Platform: macOS
Application: Chrome
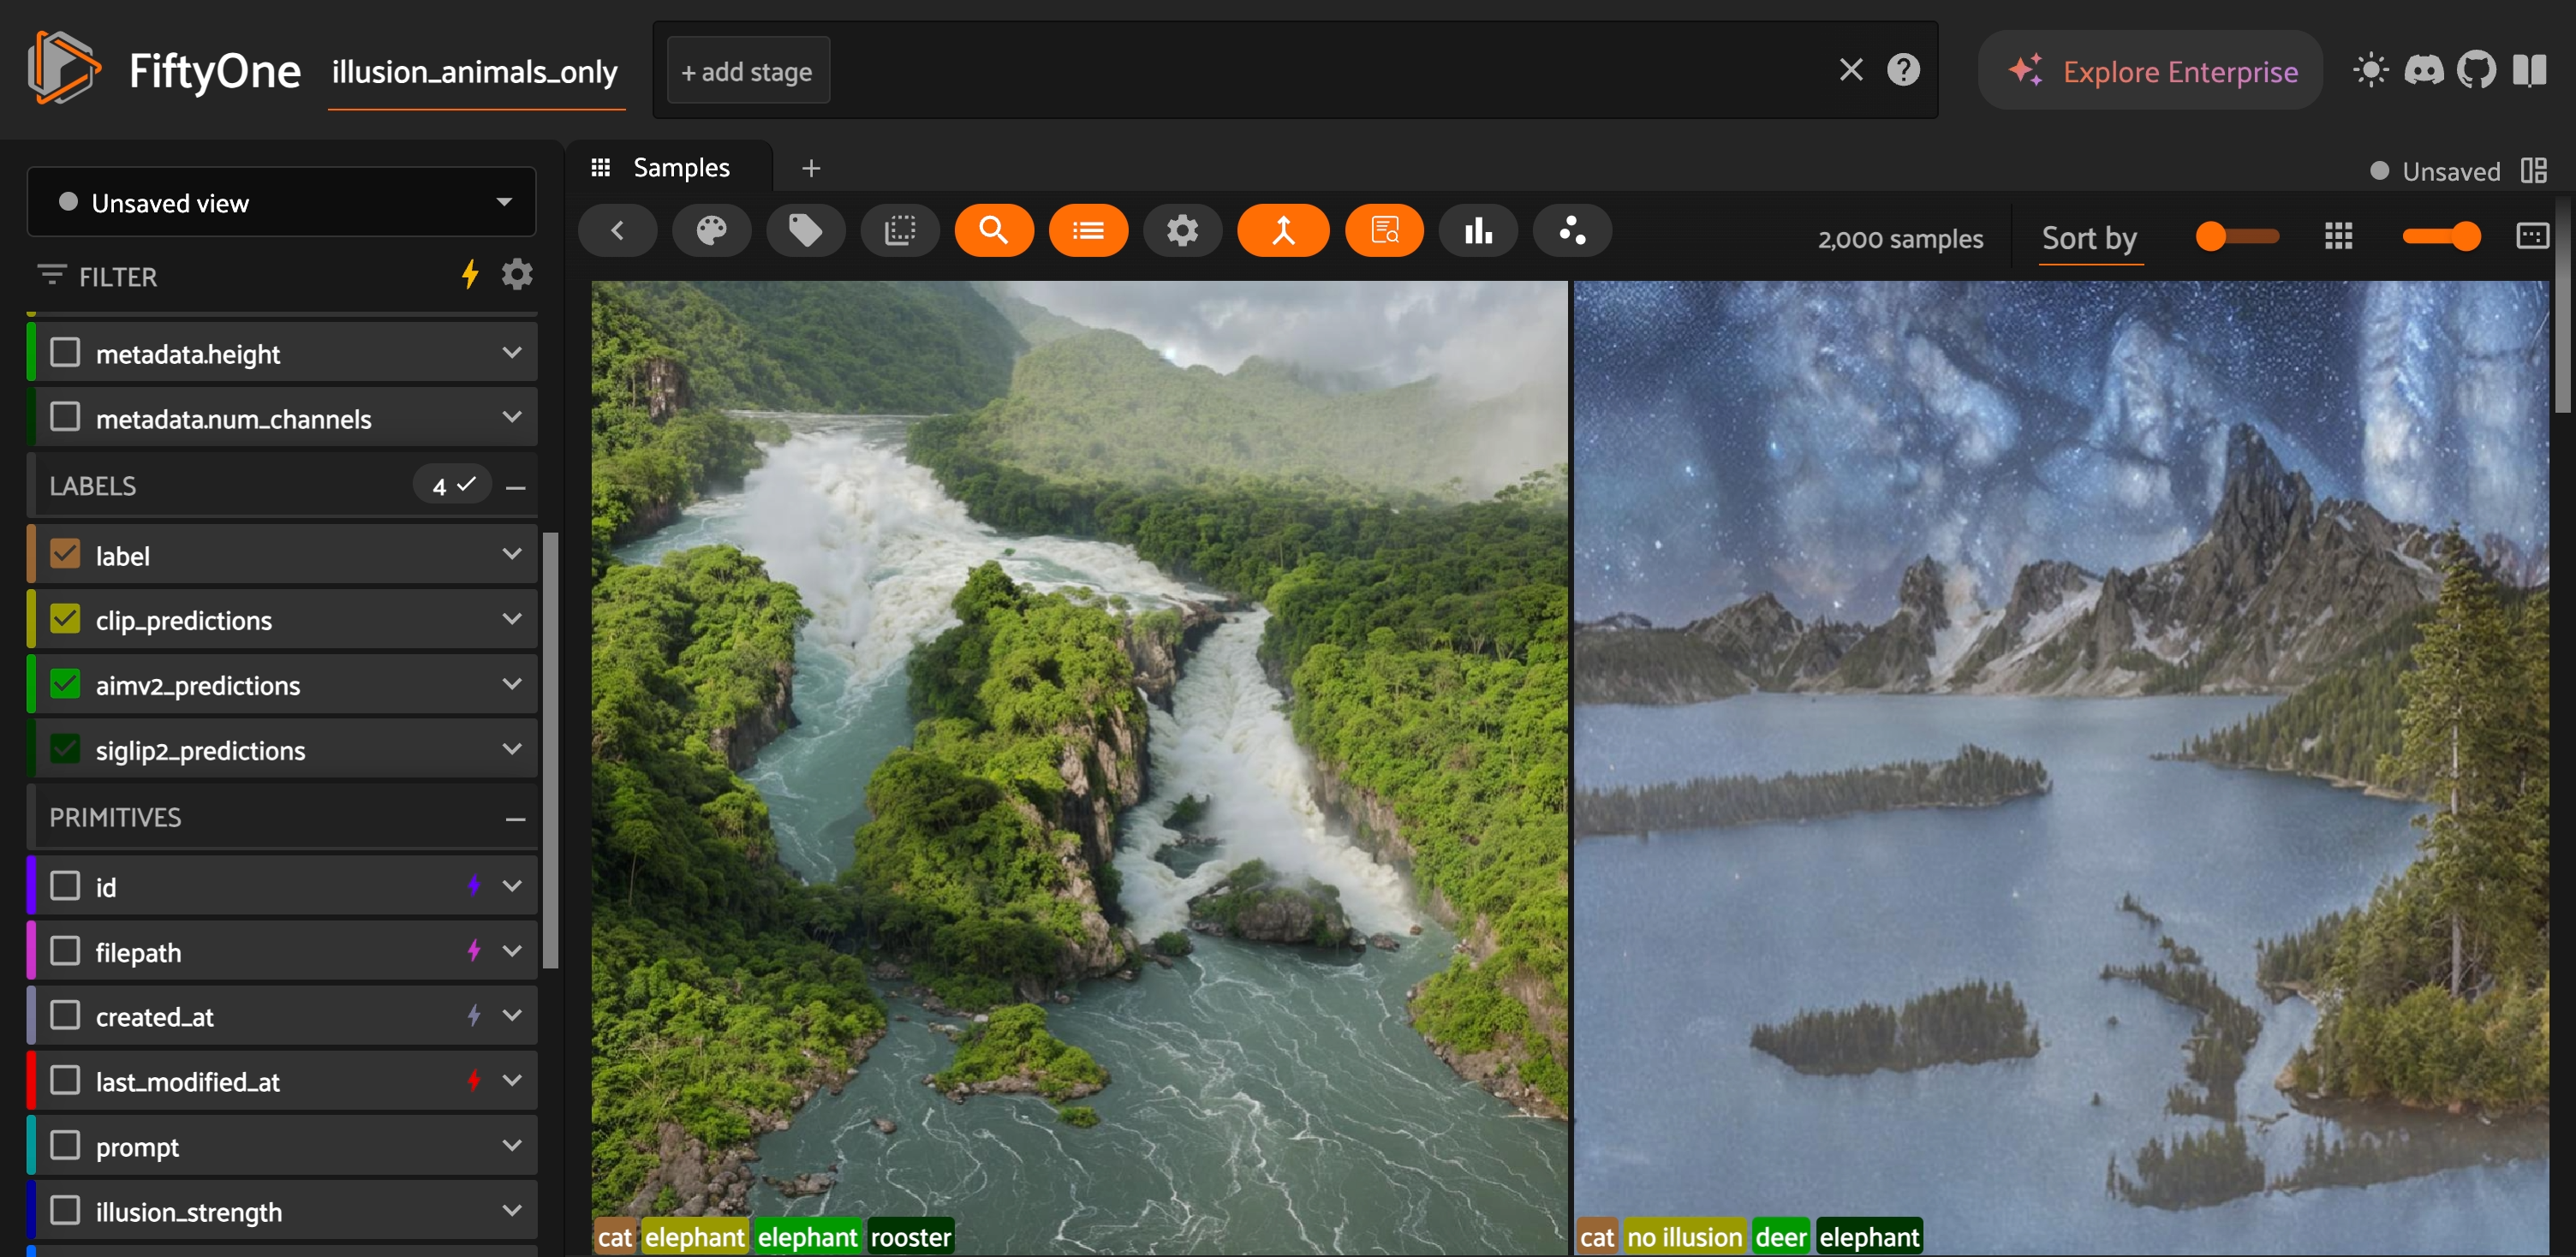
task_description: Locate the primitives group in the sidebar
action_type: hover
element_info: Menu Item
steps_since_start: 1